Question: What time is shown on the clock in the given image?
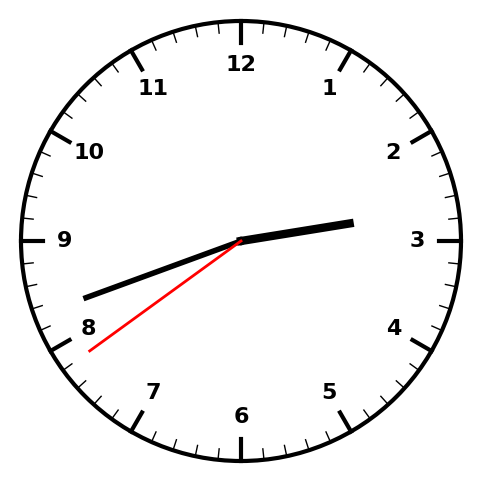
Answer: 02:41:39